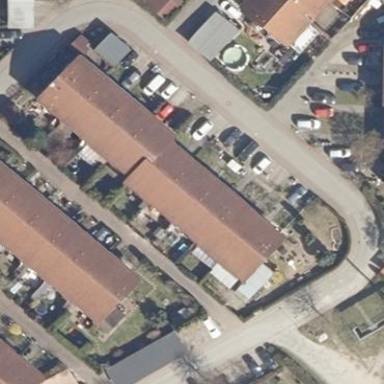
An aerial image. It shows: Terrace building with gabled roof.